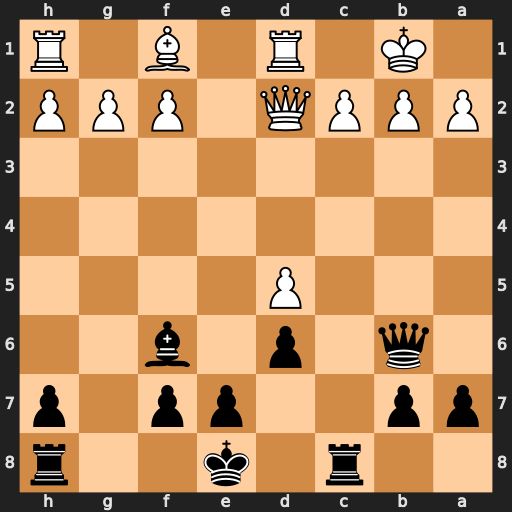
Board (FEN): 2r1k2r/pp2pp1p/1q1p1b2/3P4/8/8/PPPQ1PPP/1K1R1B1R
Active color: b
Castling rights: k
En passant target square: -
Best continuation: Qxb2#